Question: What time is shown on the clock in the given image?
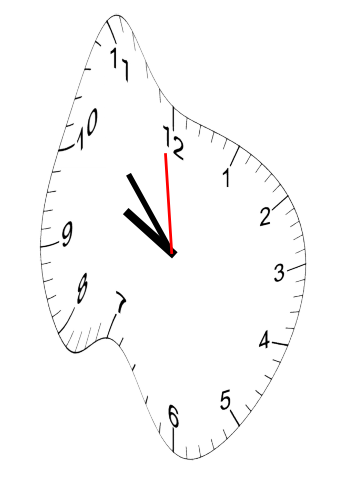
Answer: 09:52:59